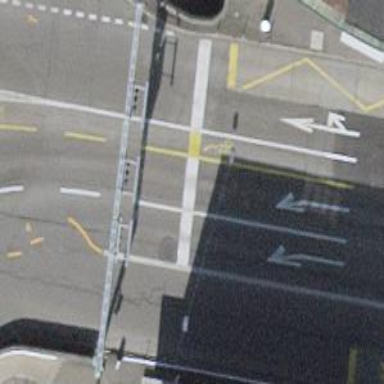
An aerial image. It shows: Road with traffic signals.